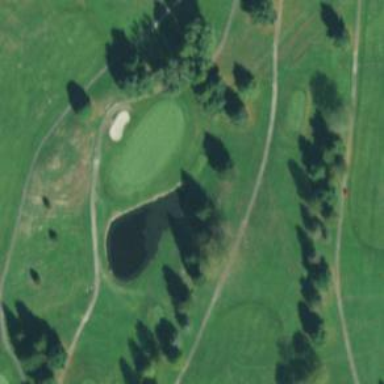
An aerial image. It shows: View of golf hole.